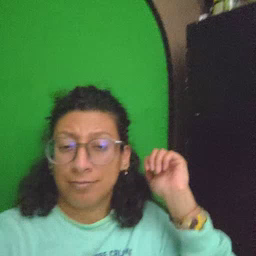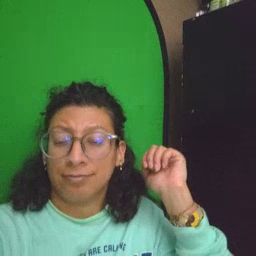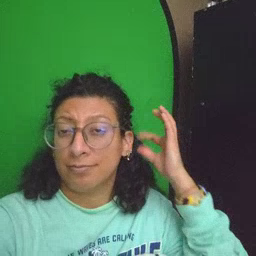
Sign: hair